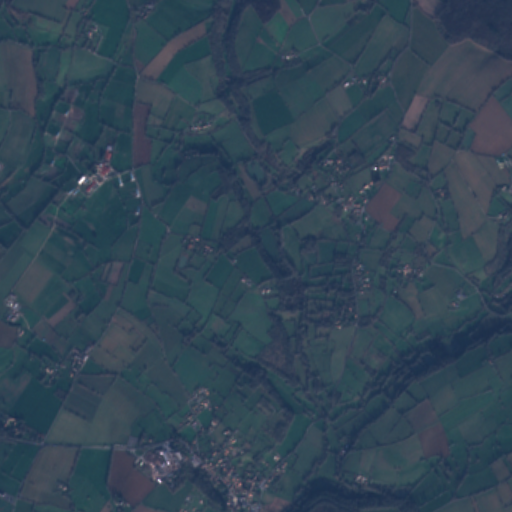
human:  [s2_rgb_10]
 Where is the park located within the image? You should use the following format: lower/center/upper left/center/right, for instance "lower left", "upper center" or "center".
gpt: The park is located in the lower left of the image.
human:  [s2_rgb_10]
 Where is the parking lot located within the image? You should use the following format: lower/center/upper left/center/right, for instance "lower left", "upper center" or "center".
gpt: The parking lot is located in the lower of the image.
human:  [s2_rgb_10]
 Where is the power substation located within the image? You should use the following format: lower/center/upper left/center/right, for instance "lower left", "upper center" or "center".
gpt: The power substation is located in the lower left of the image.
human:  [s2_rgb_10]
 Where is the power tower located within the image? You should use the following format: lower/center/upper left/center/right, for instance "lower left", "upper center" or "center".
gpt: There is no power tower in the image.